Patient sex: M
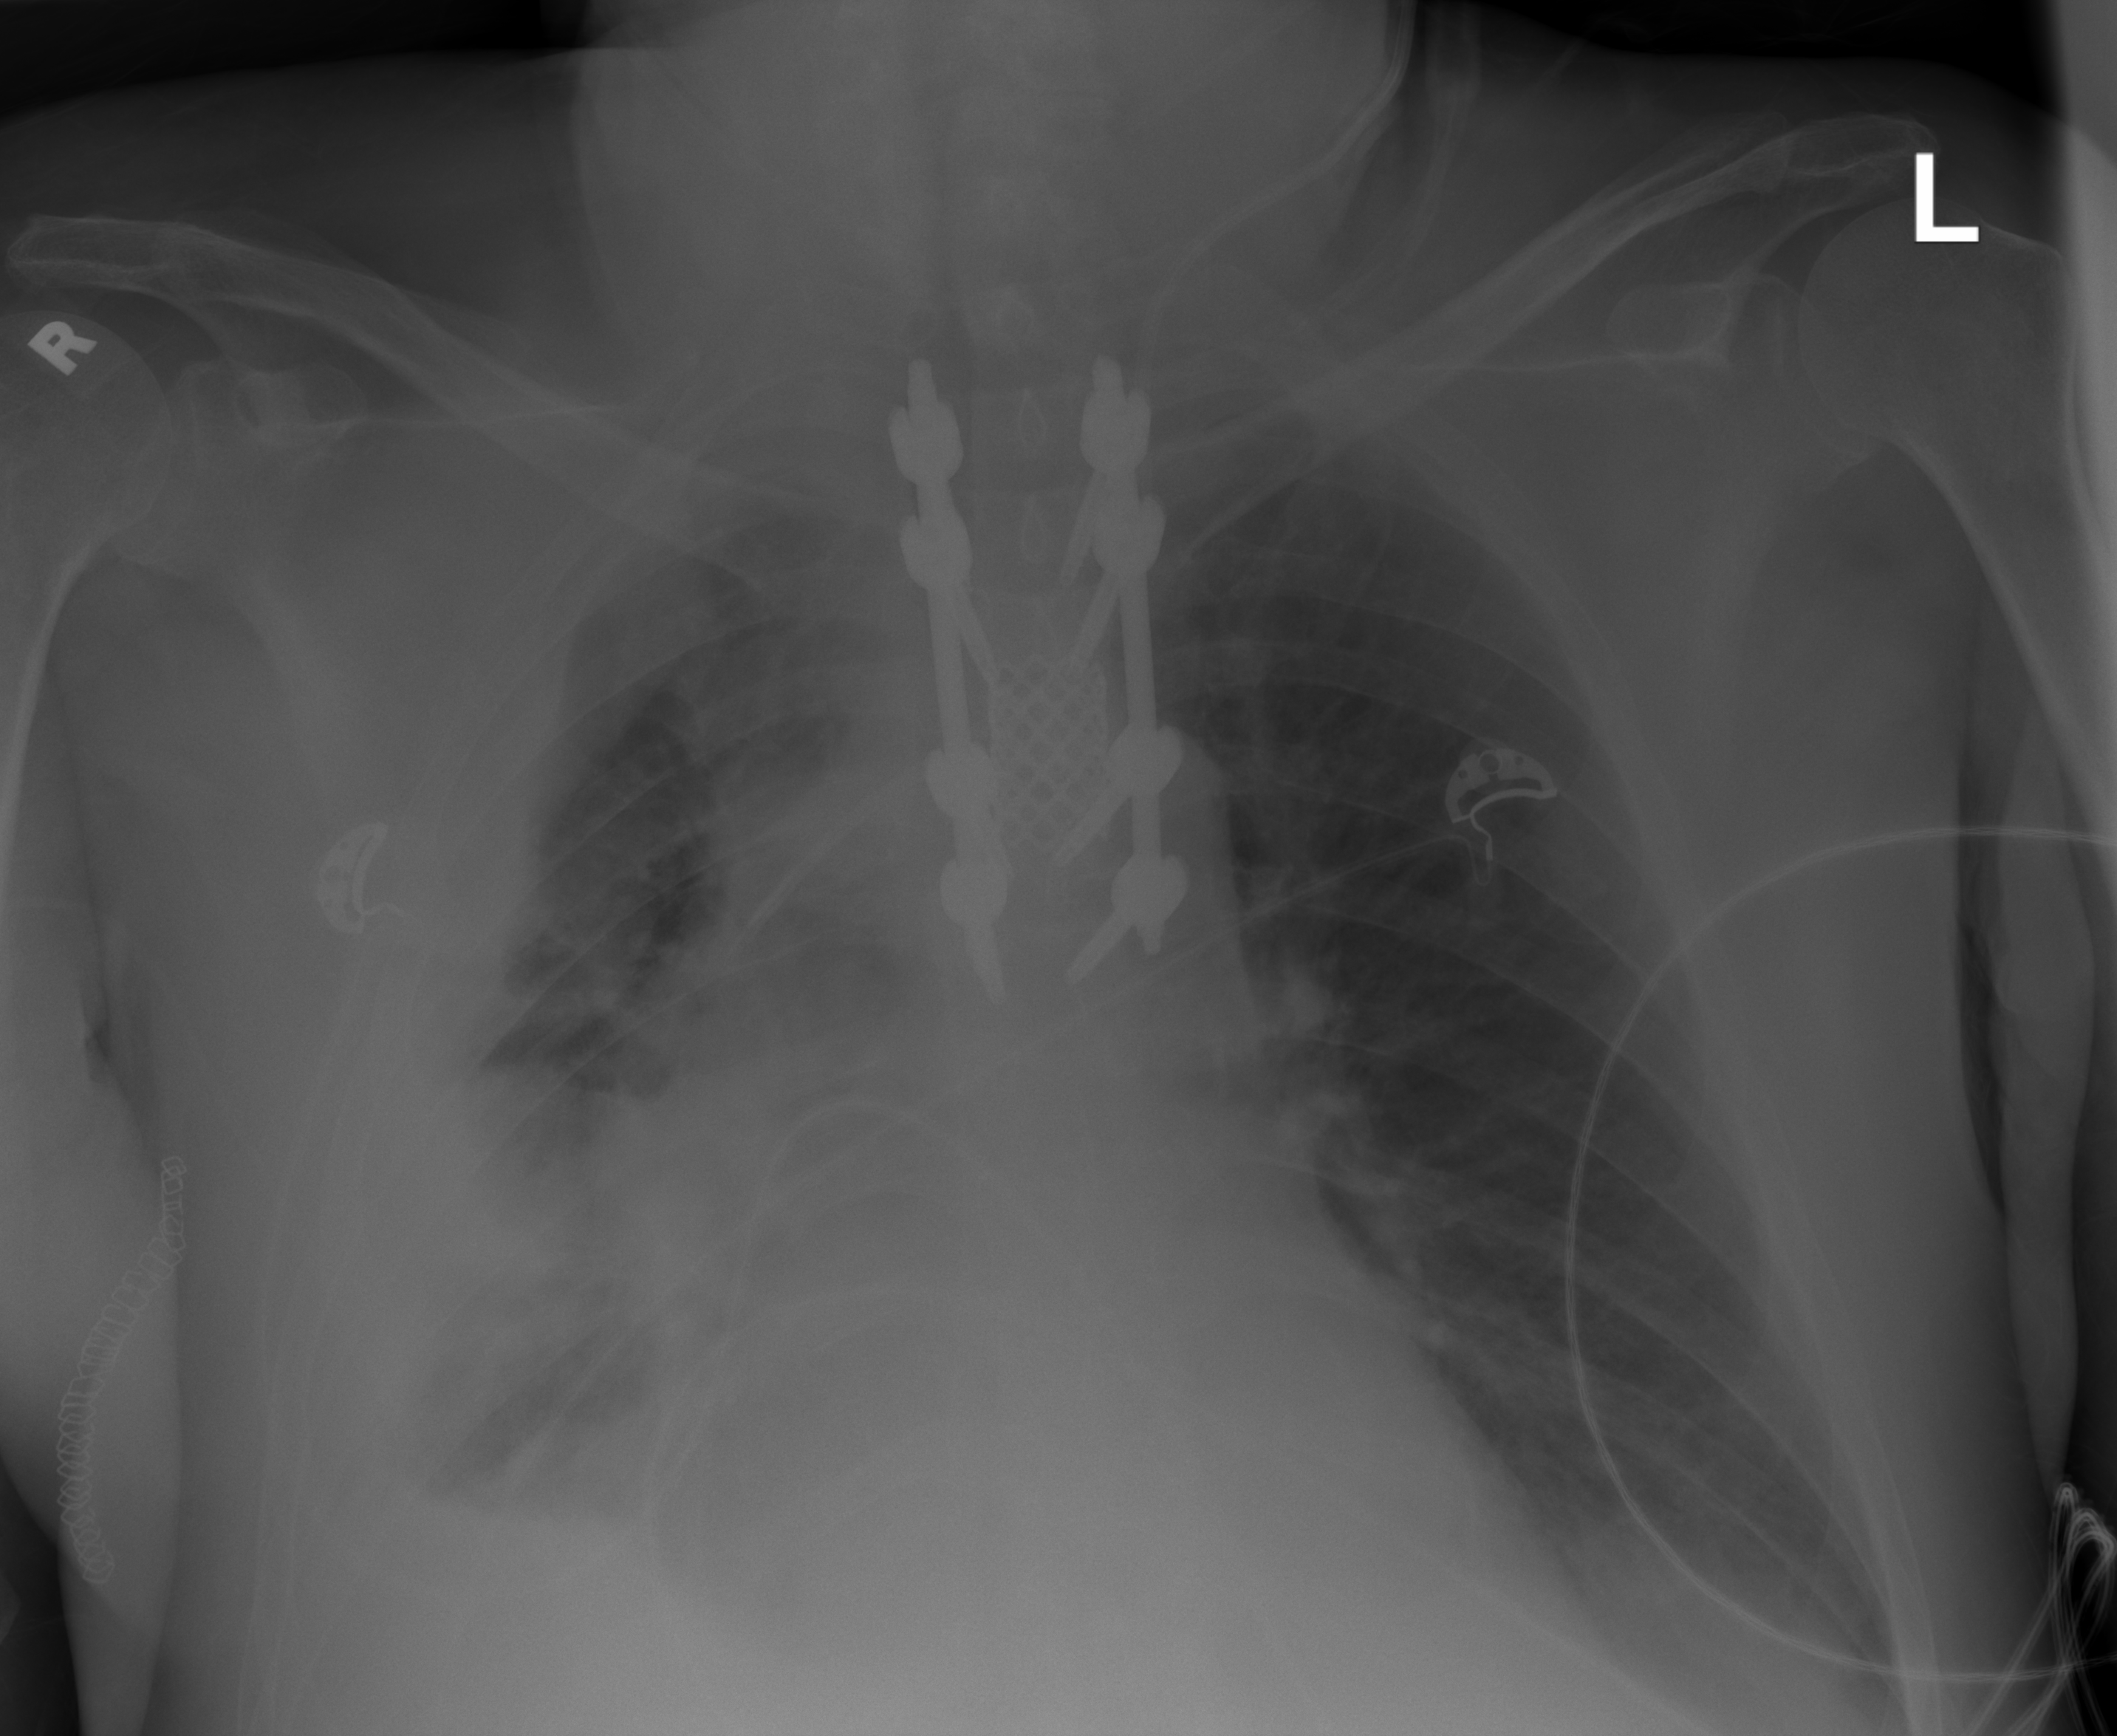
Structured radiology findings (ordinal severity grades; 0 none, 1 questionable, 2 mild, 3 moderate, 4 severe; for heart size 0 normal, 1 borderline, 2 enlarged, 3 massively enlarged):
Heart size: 0
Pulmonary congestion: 0
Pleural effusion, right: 2
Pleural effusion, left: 1
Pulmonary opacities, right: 0
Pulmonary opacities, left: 0
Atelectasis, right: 2
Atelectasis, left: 0